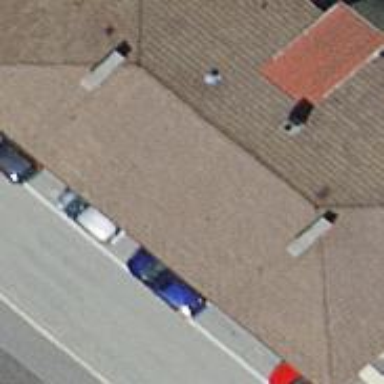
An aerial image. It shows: Street-side parking area with parallel orientation on asphalt surface.